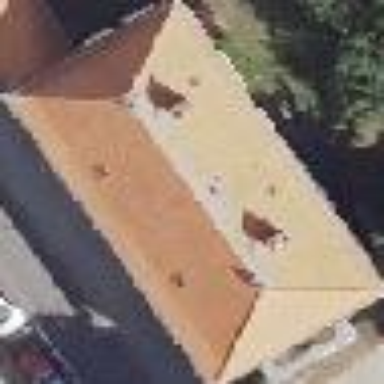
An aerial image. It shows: Apartment building with hipped roof.